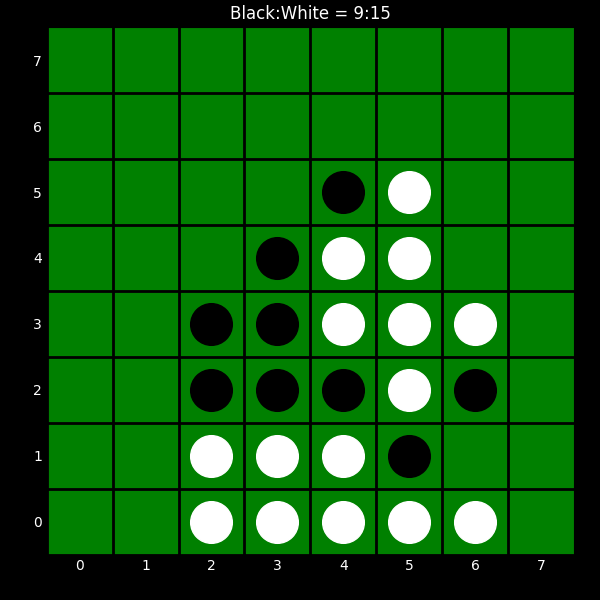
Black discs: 9
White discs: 15